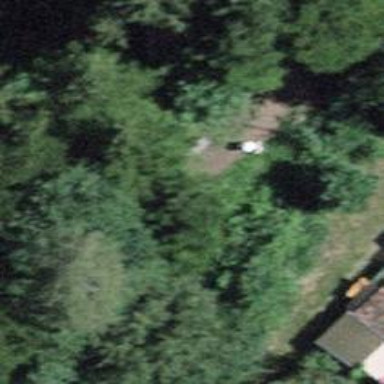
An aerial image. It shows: Brown bench.